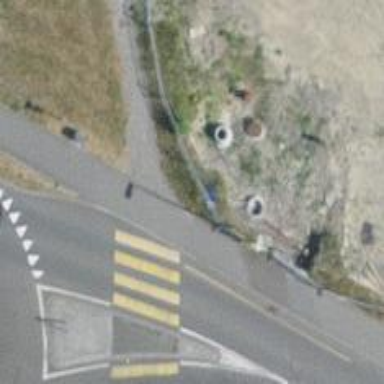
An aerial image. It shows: Kerb barrier.